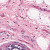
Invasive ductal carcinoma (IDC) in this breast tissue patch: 0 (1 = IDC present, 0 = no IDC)